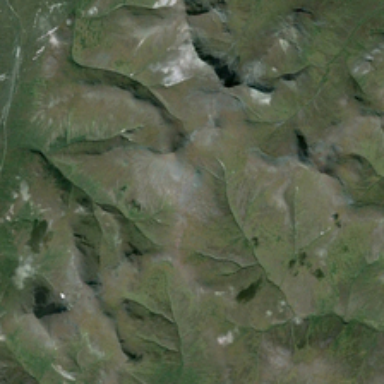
It is a large piece of green mountain .